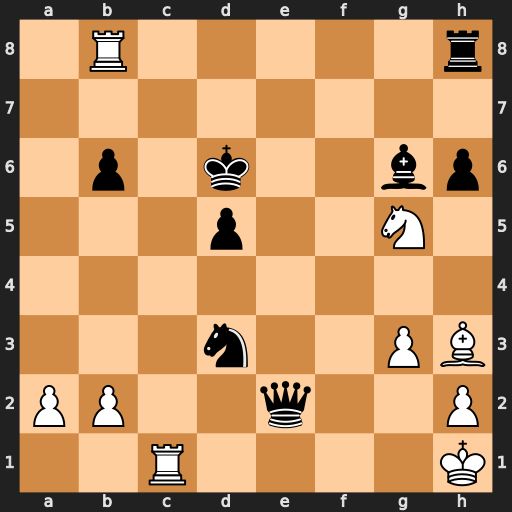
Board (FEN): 1R5r/8/1p1k2bp/3p2N1/8/3n2PB/PP2q2P/2R4K
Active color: w
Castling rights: -
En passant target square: -
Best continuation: Rxb6+ Ke5 Re6+ Kd4 Rxe2 hxg5 Rc6